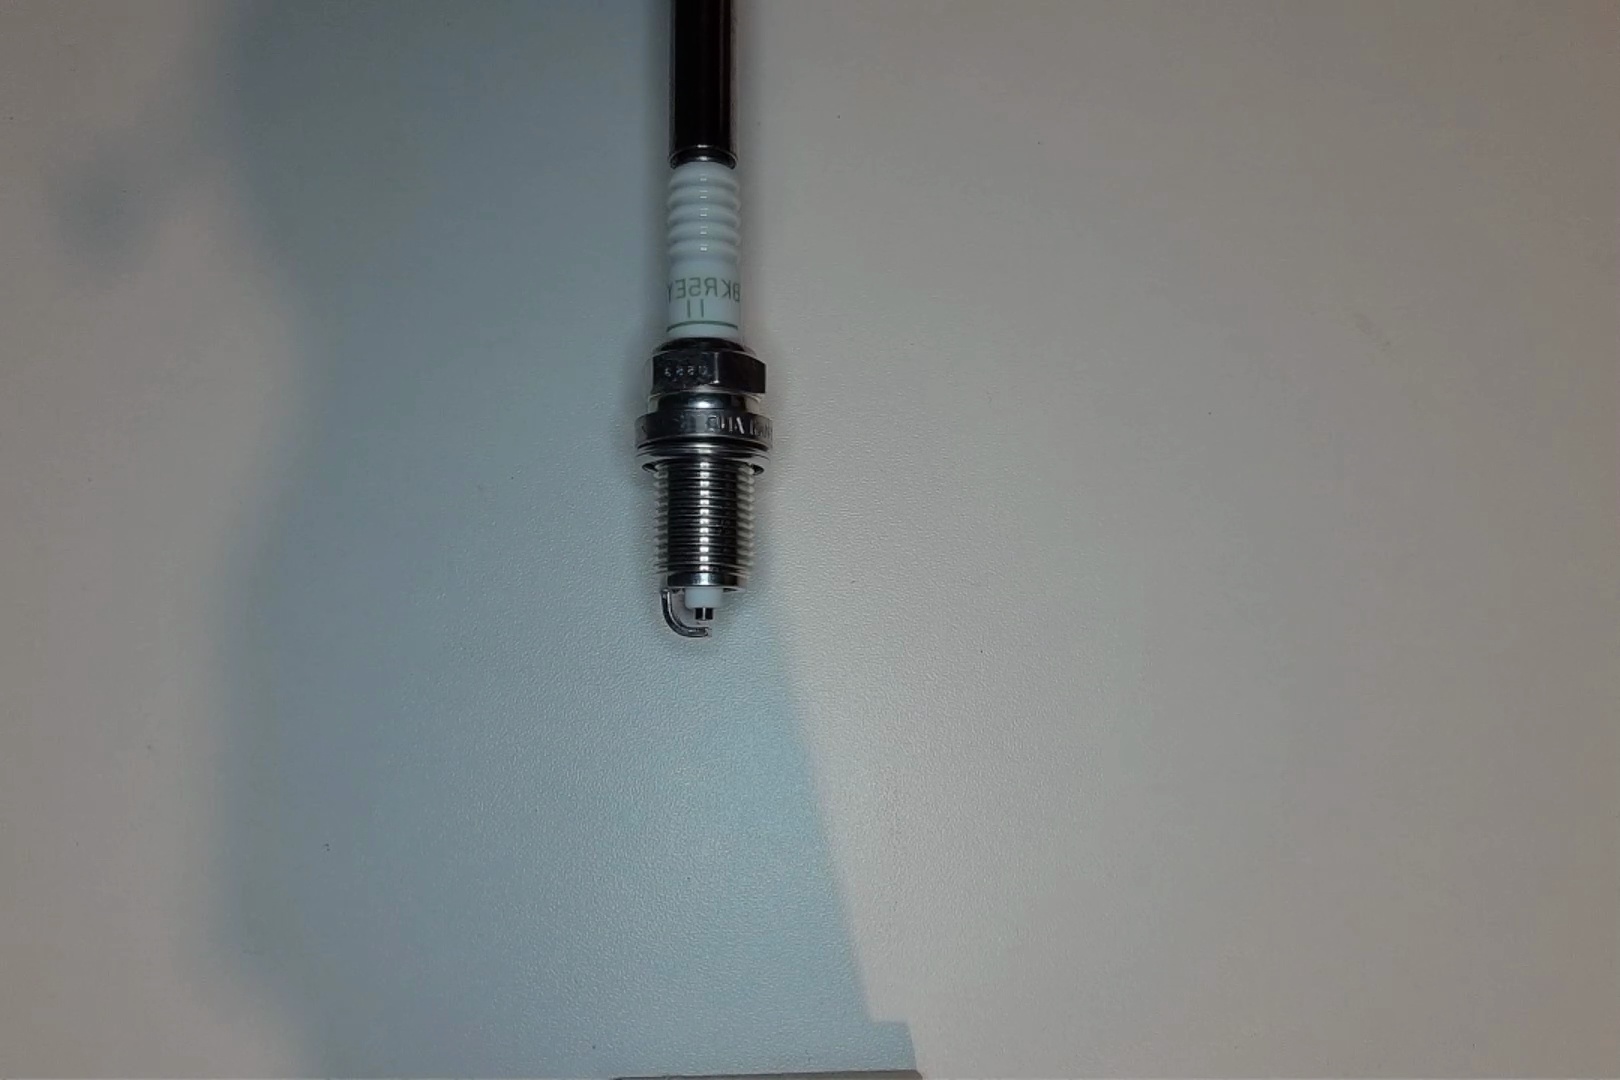
Label: normal